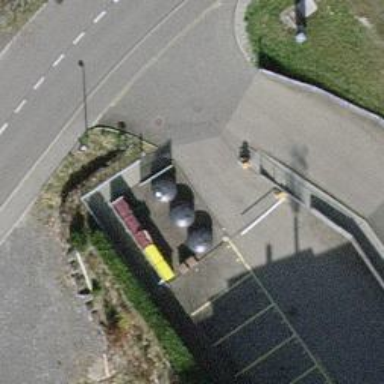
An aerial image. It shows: Recycling center.